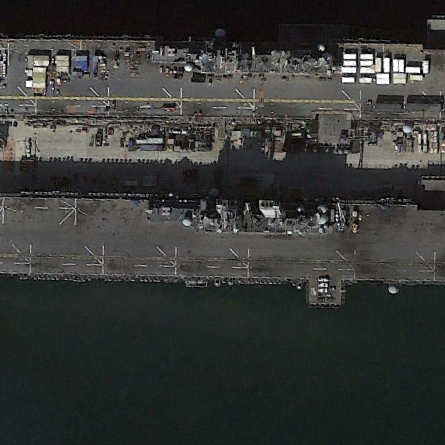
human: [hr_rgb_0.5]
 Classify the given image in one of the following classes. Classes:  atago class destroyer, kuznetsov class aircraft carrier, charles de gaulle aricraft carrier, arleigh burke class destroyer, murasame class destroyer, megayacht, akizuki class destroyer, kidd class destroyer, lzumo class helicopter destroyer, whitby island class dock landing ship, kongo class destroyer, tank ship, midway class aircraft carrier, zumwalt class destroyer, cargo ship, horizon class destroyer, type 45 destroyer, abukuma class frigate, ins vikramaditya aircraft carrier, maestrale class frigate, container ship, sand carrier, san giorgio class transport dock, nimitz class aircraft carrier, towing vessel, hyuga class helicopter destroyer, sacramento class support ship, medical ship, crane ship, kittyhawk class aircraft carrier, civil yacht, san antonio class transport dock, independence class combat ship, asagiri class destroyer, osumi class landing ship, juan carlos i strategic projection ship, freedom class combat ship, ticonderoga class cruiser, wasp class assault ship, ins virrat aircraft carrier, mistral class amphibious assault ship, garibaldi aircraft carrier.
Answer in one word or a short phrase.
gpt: Wasp class assault ship